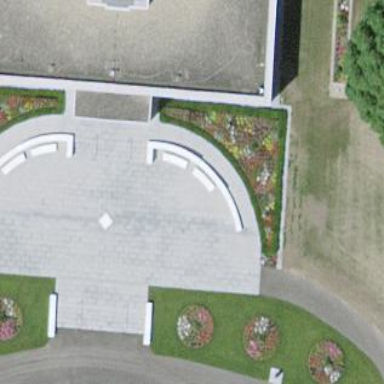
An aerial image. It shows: Flowerbed that is used for landscaping or gardening purposes.